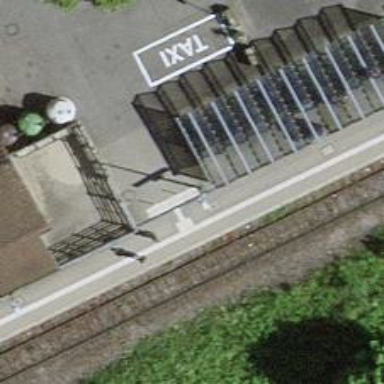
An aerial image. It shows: Railway halt.